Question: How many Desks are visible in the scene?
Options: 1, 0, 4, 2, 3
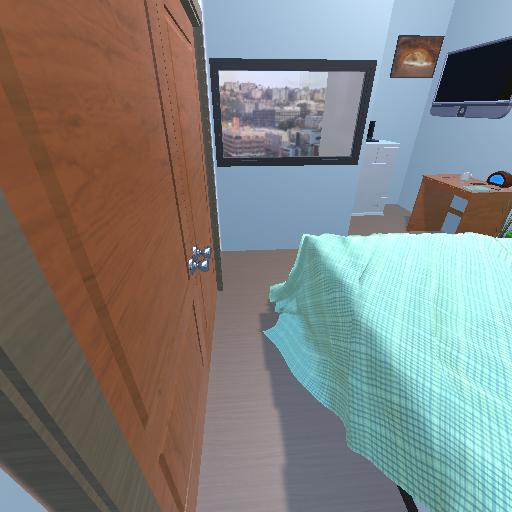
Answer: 1